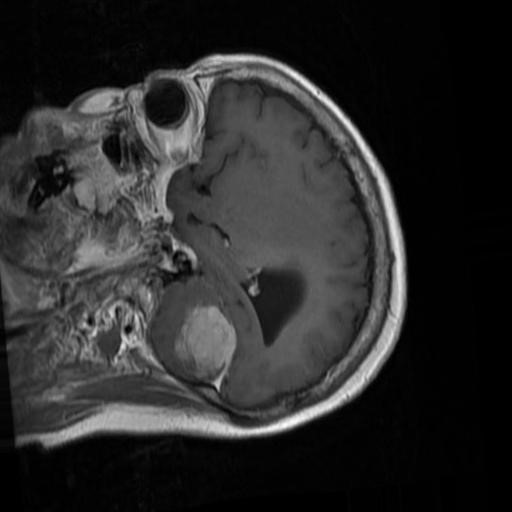
Label: brain_menin